Interaction volume radius: 5 \u00c5
Interaction volume height: 10 \u00c5
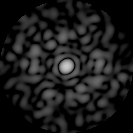
Disorder parameter: 0.7627